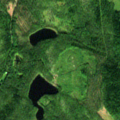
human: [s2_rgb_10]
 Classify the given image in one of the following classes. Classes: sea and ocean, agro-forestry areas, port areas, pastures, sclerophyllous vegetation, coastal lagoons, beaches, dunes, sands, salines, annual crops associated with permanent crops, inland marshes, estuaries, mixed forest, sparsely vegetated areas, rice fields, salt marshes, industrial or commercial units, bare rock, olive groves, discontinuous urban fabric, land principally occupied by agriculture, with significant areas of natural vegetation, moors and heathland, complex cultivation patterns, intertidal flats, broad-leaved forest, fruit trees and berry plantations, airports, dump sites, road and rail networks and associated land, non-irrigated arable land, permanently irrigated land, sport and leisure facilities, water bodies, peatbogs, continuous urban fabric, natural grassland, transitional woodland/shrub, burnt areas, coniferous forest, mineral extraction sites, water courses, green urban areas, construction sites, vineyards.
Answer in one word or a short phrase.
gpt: coniferous forest, mixed forest, transitional woodland/shrub